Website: ulta-beauty
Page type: address-validator
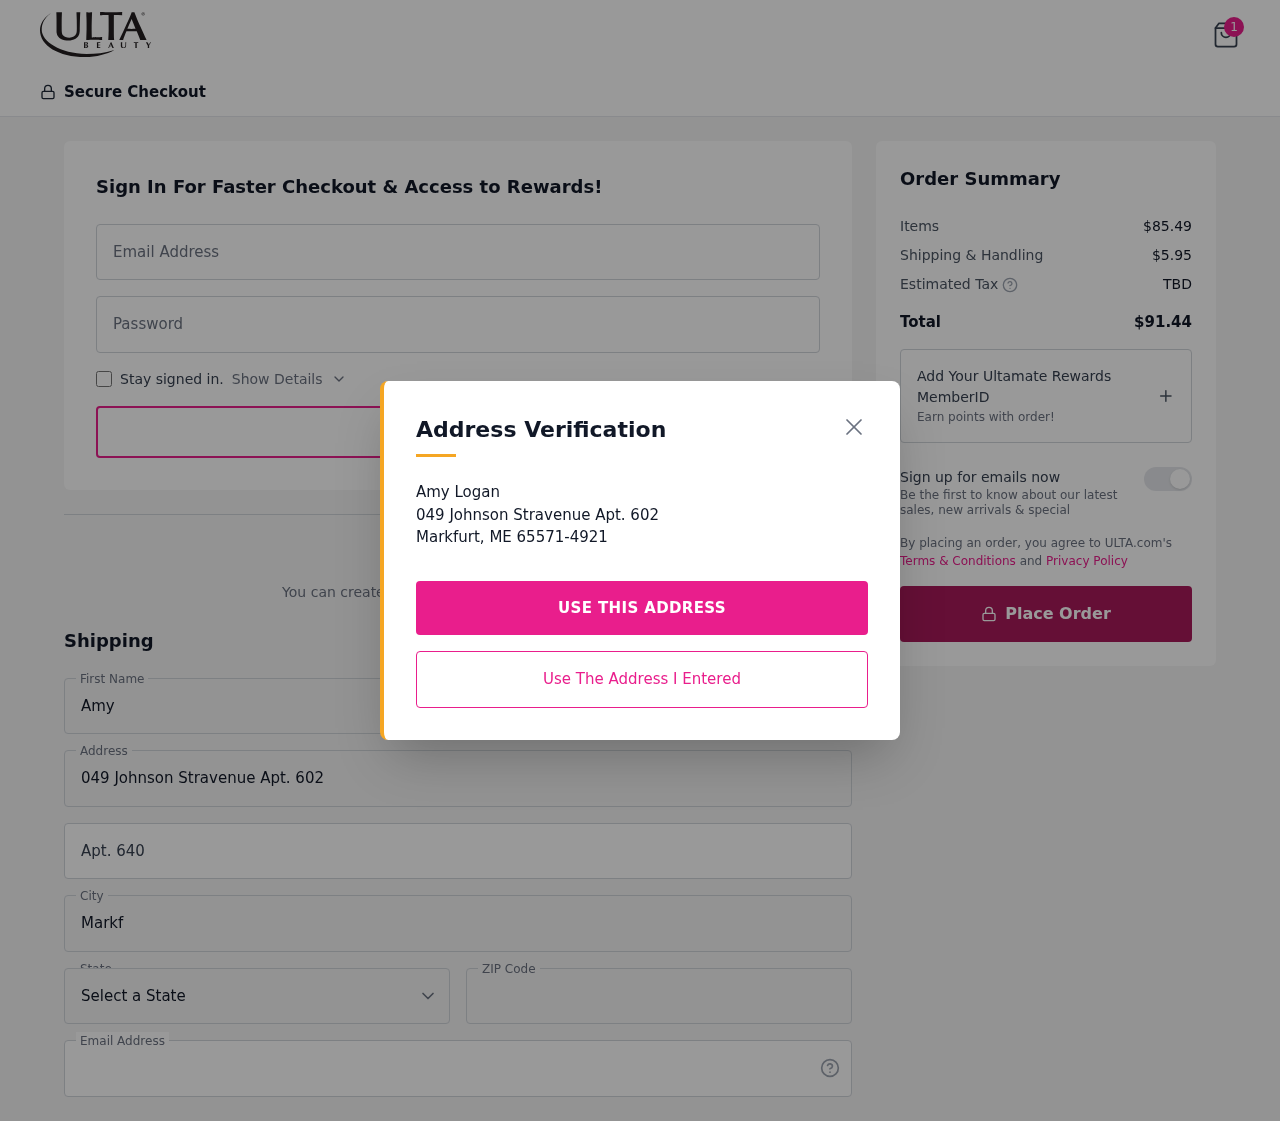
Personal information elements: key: PII_CITY
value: Markfurt
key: PII_EMAIL
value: amy_logan@hotmail.com
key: PII_FIRSTNAME
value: Amy
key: PII_LASTNAME
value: Logan
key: PII_POSTCODE
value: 65571
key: PII_STATE_ABBR
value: ME
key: PII_STREET
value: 049 Johnson Stravenue Apt. 602
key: PII_STREET2
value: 049 Johnson Stravenue Apt. 602
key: PII_STREET2
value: Apt. 640
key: PII_FULLNAME2
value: Amy Logan
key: PII_CITY2
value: Markfurt
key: PII_STATE_ABBR2
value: ME
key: PII_POSTCODE_FULL
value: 65571
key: PII_POSTCODE_EXT
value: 4921
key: PII_POSTCODE_NUMERIC
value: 65571
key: PII_POSTCODE_EXT_NUMERIC
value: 4921
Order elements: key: ORDER_NUM_ITEMS
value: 1
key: ORDER_SUBTOTAL
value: $85.49
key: ORDER_SHIPPING_COST
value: $5.95
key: ORDER_TOTAL
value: $91.44